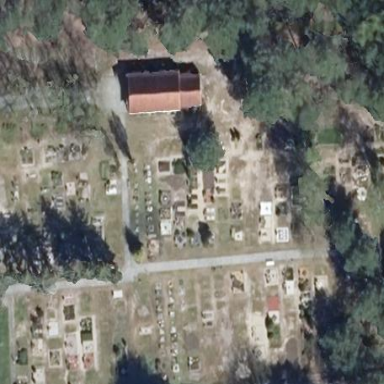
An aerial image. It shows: Cemetery.